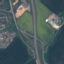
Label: Highway